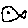
Label: fish